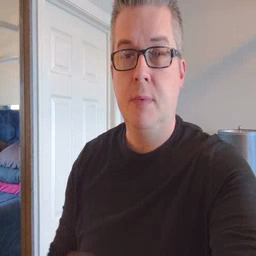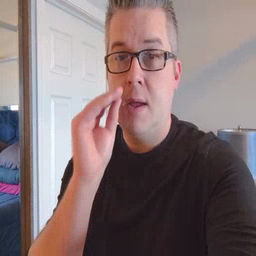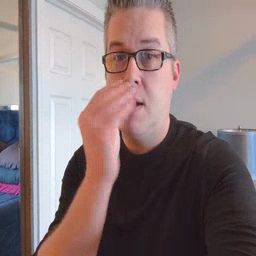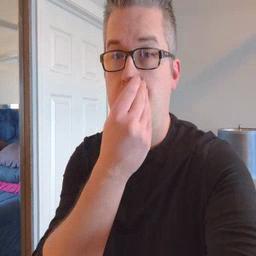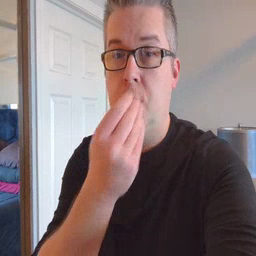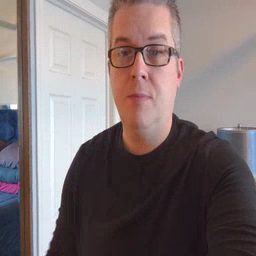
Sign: flower